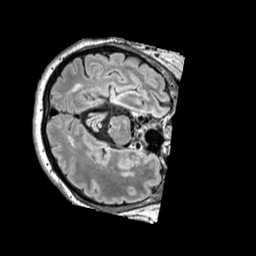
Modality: FLAIR
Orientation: axial
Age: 57
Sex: male
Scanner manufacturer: siemens
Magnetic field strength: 3 T
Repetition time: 5 s
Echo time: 0.387 s